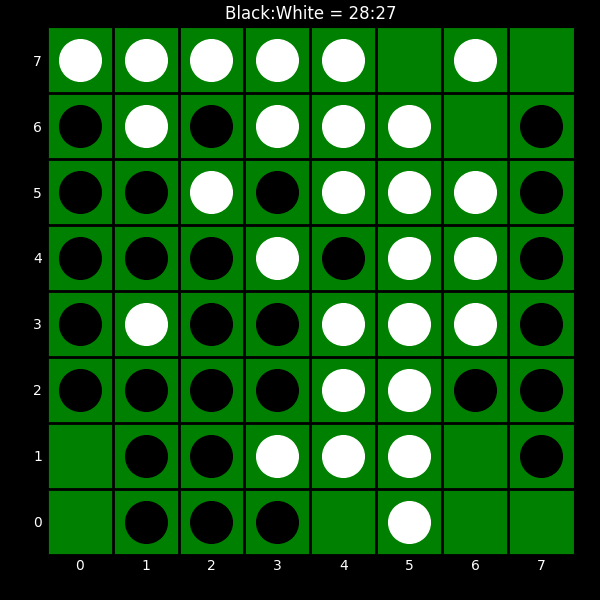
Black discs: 28
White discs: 27